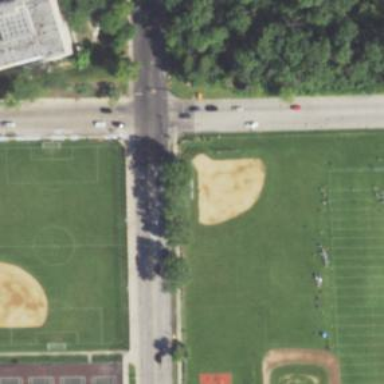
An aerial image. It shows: Baseball pitch for leisure and sports activities.